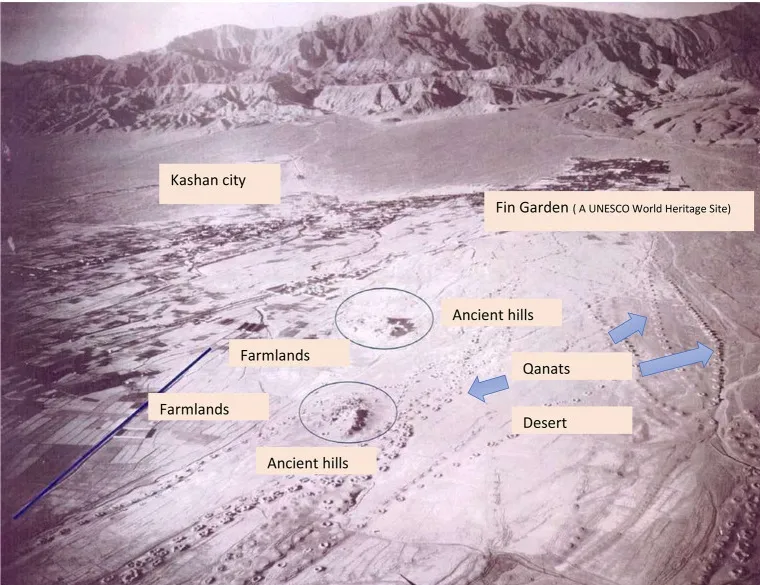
Aerial photograph of Kashan region around 1937.
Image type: medical_photograph (skin_photograph)